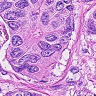
Metastatic tissue present: yes